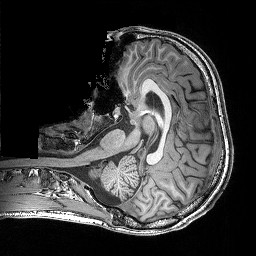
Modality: T1w
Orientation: axial
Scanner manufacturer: siemens
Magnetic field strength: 3 T
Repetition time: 0.02 s
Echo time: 0.005 s